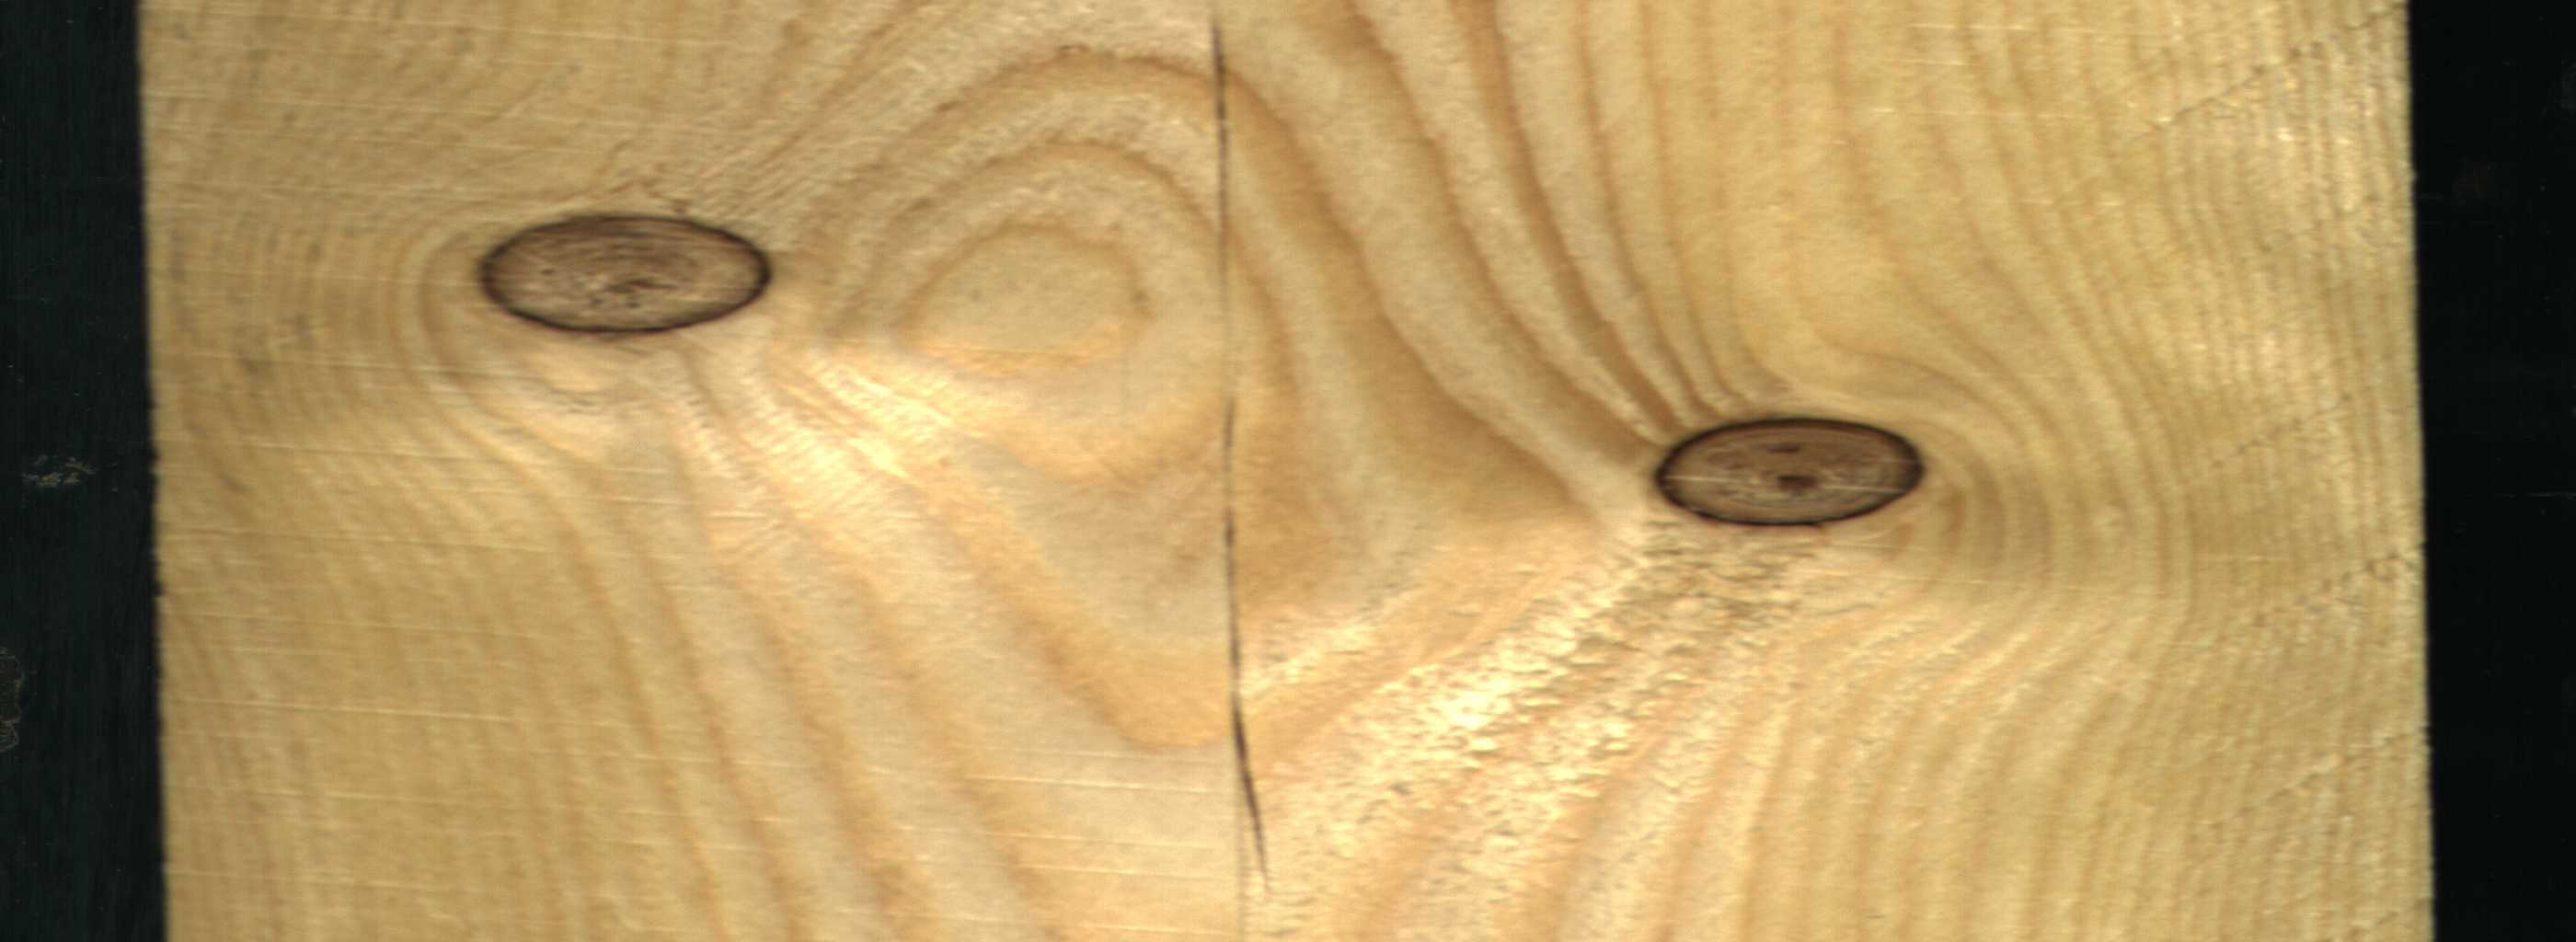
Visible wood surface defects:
resin
resin
Crack
Crack
Dead_Knot
Dead_Knot